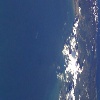
Label: water